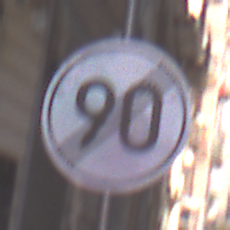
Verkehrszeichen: EndeGeschwindigkeit90
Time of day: MorningAfternoon
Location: Outdoor (Urban)
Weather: PartlyCloudy
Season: NotSpecified
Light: Natural